Question: <URL>
I'm using Twitter Bootstrap and have built the page and everything looks correct in Chrome. But the bottom div which the code is provided above, when viewed in Safari is not center aligned.

--UPDATE--
Ok, I think ive narrowed it down to the 'width' css property with is different from Chrome to Safari for some reason?
Ive wrapped the whole thing in a div called 'paraWrapper'.
<URL>
The above code will display fine in Chrome but be out of place on Safari..
If I change the width however to something like '720px' then it'll look fine in Safari but be out of place in Chrome..
So I guess my question at this point is. Does anyone know why this difference would be?
I guess I can get around this by using CSS hacks but if I can fix my code for a more permanent fix that that would be great!
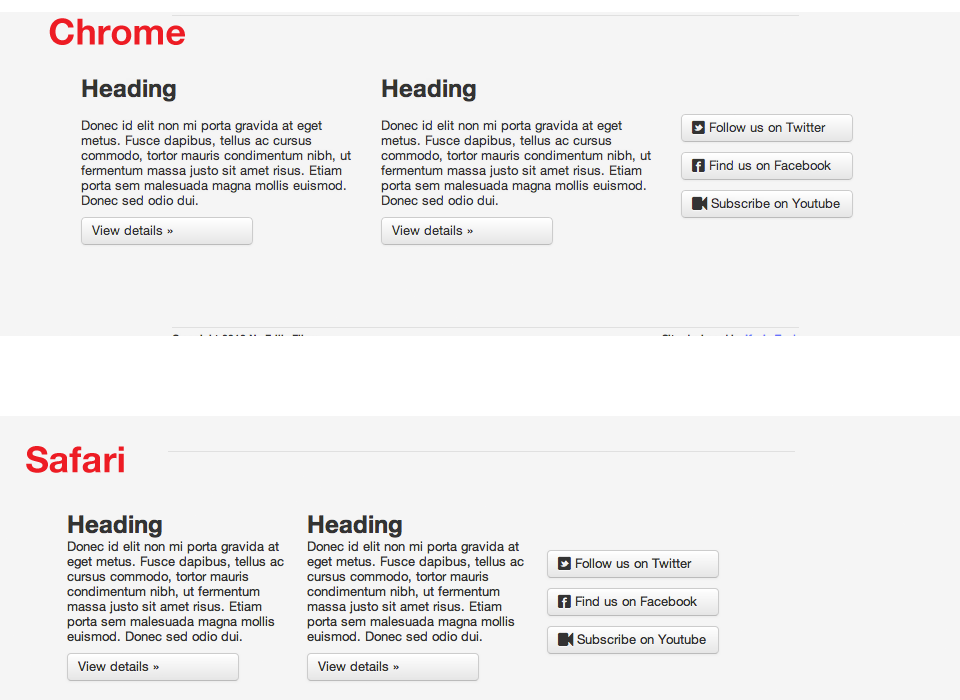
Answer: when you are using rows, you should use <URL>:
'''
<div class="row">
<div class="span4">...</div>
<div class="span8">...</div>
</div>
'''
remember to use a div with class row, and in there divs with spanX classes, where this Xs of all spans sums 12
and don't use the center attribute. Bootstrap makes that for you. Look at the code from <URL>